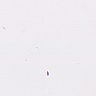
Metastatic tissue present: no